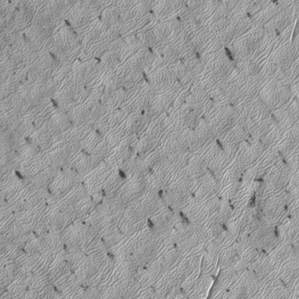
Label: frost